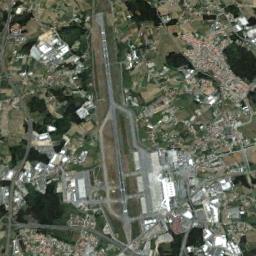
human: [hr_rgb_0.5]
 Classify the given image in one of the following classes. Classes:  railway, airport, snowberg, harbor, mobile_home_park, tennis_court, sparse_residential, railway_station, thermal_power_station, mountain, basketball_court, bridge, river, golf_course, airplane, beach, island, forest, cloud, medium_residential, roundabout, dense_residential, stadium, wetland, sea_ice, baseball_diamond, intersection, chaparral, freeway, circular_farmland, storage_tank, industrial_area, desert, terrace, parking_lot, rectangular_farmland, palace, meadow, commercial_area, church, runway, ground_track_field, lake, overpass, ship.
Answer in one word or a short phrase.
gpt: airport